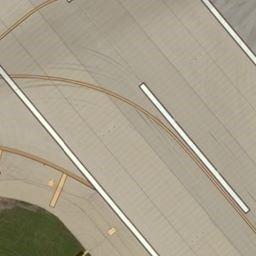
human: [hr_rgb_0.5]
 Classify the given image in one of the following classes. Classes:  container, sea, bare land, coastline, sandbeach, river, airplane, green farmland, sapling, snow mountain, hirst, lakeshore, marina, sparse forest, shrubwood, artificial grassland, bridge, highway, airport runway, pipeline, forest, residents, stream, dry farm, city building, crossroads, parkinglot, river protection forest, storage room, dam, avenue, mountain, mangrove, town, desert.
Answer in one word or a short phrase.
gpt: airport runway